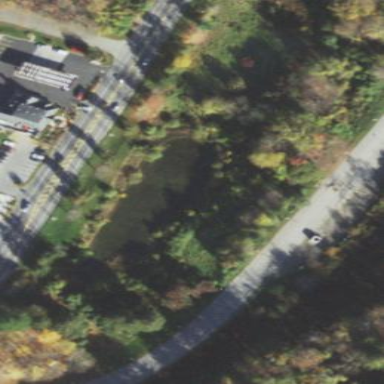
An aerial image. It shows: Pond surrounded by natural water.